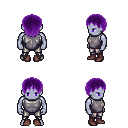
a pixel art fantasy rpg character, male body template, dark elf, purple skin, steel chest armor, metal pants, purple plain hairstyle, maroon shoes, four views (front, back, left, right), 2x2 character sprite sheet, small pixel art, hard edges, no anti-aliasing